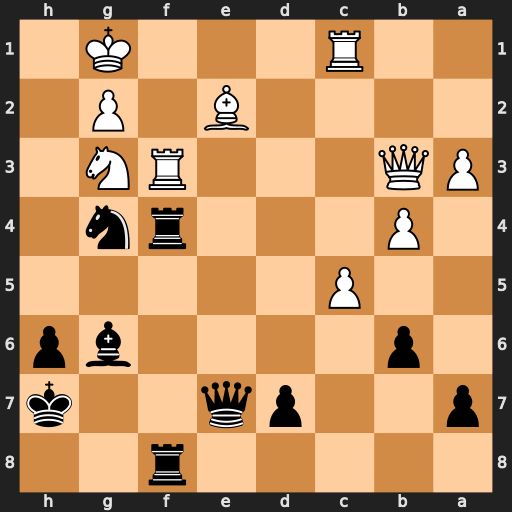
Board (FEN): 5r2/p2pq2k/1p4bp/2P5/1P3rn1/PQ3RN1/4B1P1/2R3K1
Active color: b
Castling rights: -
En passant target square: -
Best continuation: Qh4 Nf1 Rxf3